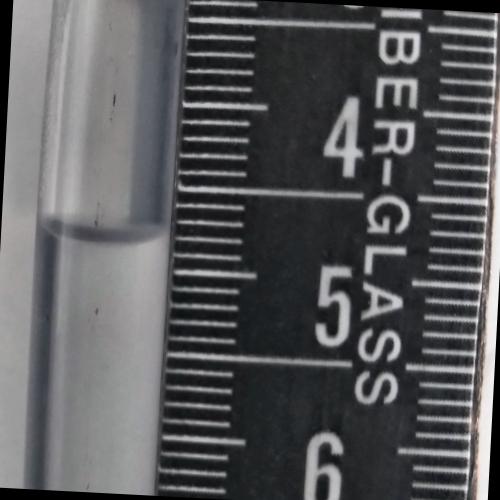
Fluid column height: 4.8 cm